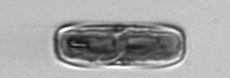
Label: Ephemera